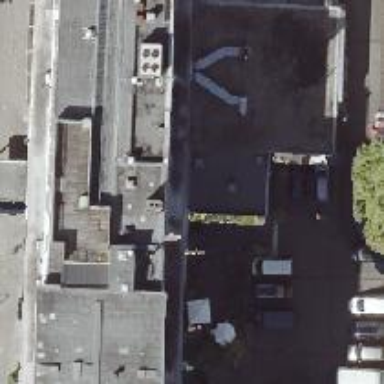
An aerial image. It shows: Flat-roofed commercial building.